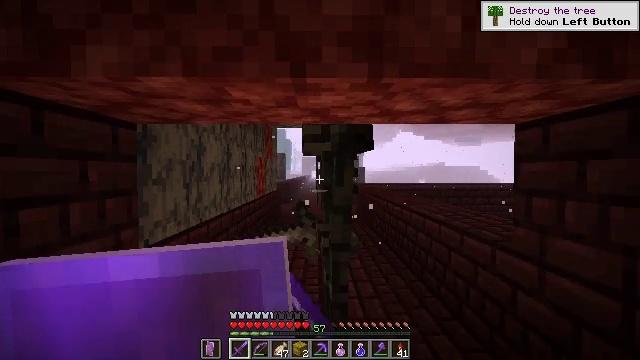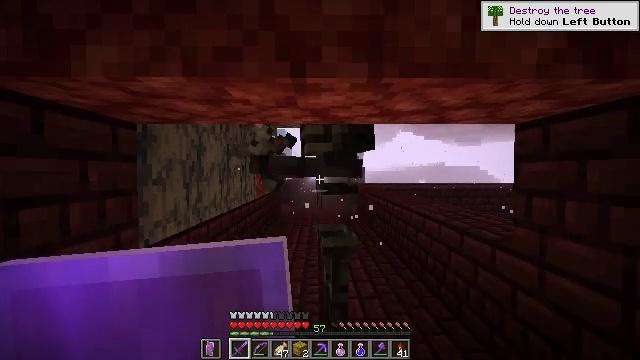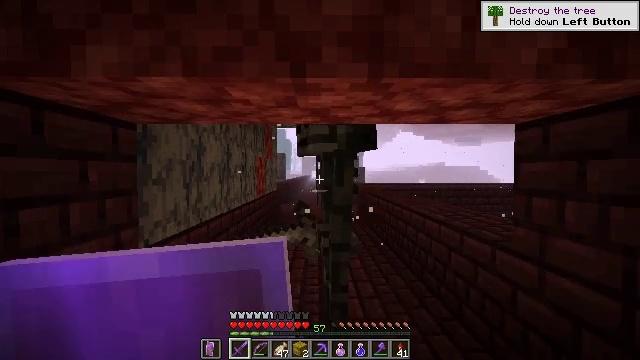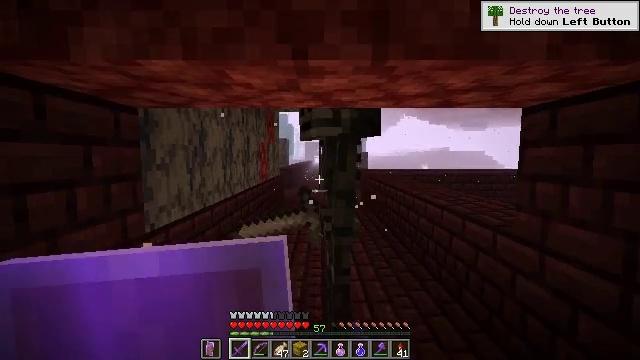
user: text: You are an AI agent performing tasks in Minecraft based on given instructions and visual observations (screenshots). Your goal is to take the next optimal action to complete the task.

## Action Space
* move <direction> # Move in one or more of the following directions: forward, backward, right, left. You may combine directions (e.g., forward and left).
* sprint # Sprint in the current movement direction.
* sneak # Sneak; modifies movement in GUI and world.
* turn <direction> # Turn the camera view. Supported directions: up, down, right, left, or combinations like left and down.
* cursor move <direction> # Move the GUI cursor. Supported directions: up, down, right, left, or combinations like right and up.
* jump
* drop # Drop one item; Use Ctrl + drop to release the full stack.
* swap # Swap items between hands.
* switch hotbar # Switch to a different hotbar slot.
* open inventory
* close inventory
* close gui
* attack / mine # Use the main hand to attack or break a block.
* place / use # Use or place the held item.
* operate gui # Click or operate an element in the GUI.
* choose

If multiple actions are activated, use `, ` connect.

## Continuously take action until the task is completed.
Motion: motion action
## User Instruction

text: Hunt the wither skeleton.
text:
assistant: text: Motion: attack / mine
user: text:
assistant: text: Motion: attack / mine
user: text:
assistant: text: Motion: turn down
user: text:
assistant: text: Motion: no_op